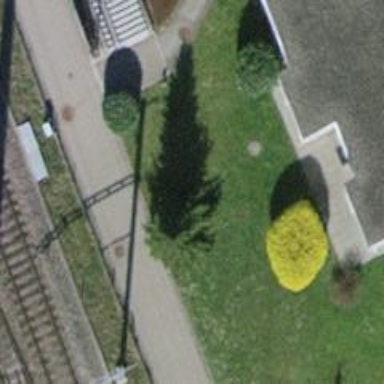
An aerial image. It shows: Urban area featuring tree as natural element.